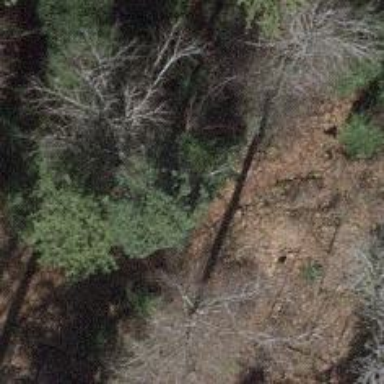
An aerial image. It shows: Dirt path with excellent trail visibility.